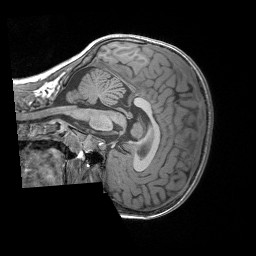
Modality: T1w
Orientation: sagittal
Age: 7
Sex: male
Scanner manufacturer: siemens
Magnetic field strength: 3 T
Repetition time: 1.65 s
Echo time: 0.00203 s